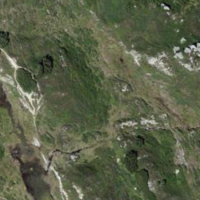
EUNIS habitat code: 26
Species observed at this site:
Crocus vernus